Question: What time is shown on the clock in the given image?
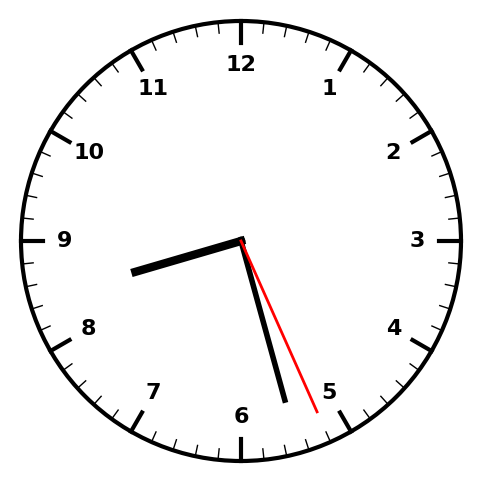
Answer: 08:27:26